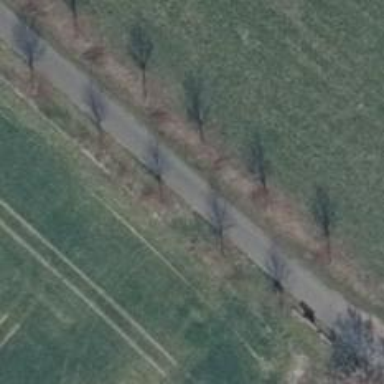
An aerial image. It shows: Cycleway with asphalt surface. The track type is grade 1 and designated as bicycle road.